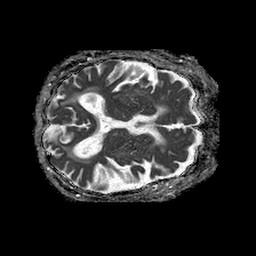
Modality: ADC
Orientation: axial
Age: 81
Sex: female
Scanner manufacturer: philips
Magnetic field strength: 1.5 T
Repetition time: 4.6 s
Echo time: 0.08517 s